Question: I am using symfony2
I have Manytomany entity and using multiple select box like this.
in php
'''
->add('availLangs','entity',array(
'class' => 'UserBundle:Lang',
'label' => 'form.availLangs',
'multiple' => true))
'''
in twig
'''
{{ form_widget(form.availLangs) }}
'''

It's nicely simple though,however when there are many choices(like 10~), the situation could be chaos for user.
So I am trying to implement choose box like this
<URL>
or
Some widget to select multiple items from many items easily.
Is there good reference for implement with symfony2 or formbuilder?
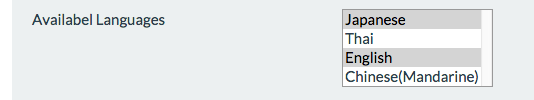
Answer: You could use 'select2' jquery widget , it has a nice search input where you can type some characters of the desired option and the widget will get them to you.
<URL>
<URL>
In symfony2 , just add 'select2' class to your input through builder or twig
'''
->add('availLangs','entity',array(
'class' => 'UserBundle:Lang',
'label' => 'form.availLangs',
'attr'=> array('class'=> 'select2') <-- here
'multiple' => true))
'''
then acitivate select2 with :
'''
$('.select2').select2(// options maybe ) ;
'''